Question: I was curious to know why the addresses of the same array i.e array b in my case is changing before and after it has been passed to the function manipulation(), as shown in the output picture.
Please share your thoughts and help me figure this out. Thank you!
'''
#include <stdio.h>
void manipulation(int *pa,int *pb){
int i;
for(i=0;i<10;i++){
*(pb+i)=*(pa+i);
printf("%d %04x
",*pb+i,&pb+i);
}
}
int main(){
int a[10],b[10];
int i;
int *point;
point = &b[0];
printf("Enter the array elements
");
for(i=0;i<10;i++){
scanf("%d
",&a[i]);
}
for(i=0;i<10;i++){
printf("%04x
",&point+i);
}
manipulation(&a[0],&b[0]);
return 0;
}
'''
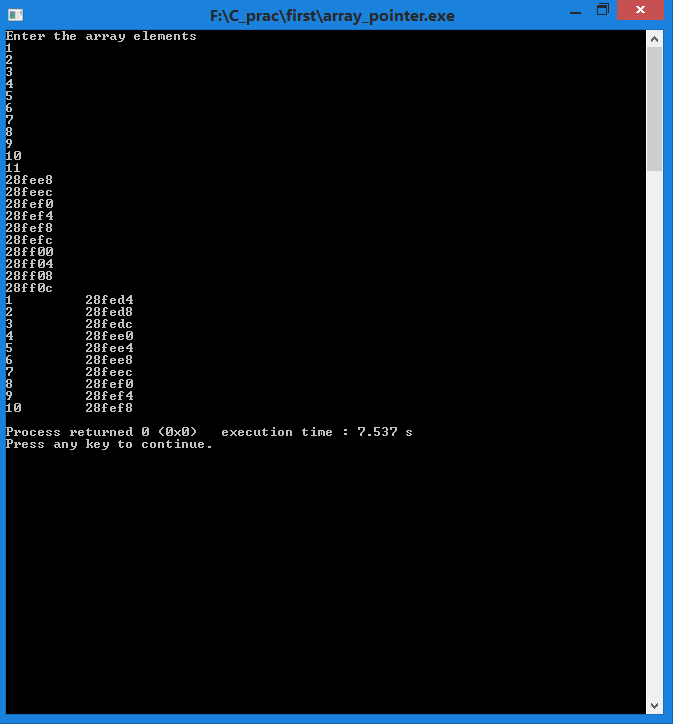
Answer: Yeah, the real problems is comparing the address of 'point' to the address of 'pb'.
Try using 'point + i' (or '&point[i]') and 'pb + i' (or '&pb[i]'). I'm sure you will get the expected answer.
---
In case you are curious, '&point + i' is the location in memory of the local variable 'point' plus the value of 'i'. '&pb + i' is the location in memory of the parameter 'pb' plus the value of 'i'. They are different variables, so they have different locations in memory.